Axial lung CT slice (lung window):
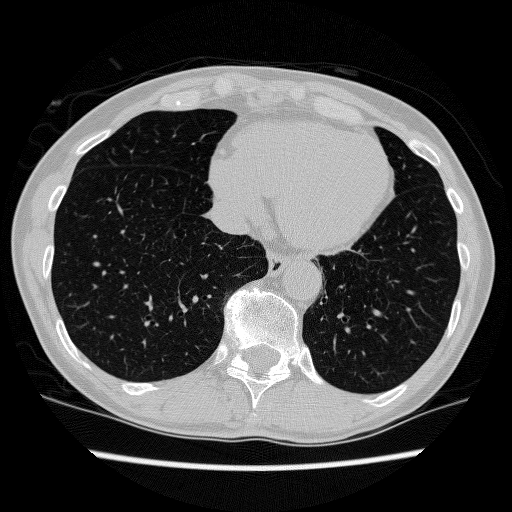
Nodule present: no